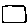
Label: square